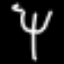
Label: fork